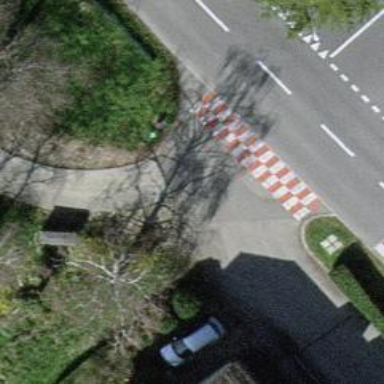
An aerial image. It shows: Traffic calming hump on the road.